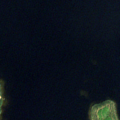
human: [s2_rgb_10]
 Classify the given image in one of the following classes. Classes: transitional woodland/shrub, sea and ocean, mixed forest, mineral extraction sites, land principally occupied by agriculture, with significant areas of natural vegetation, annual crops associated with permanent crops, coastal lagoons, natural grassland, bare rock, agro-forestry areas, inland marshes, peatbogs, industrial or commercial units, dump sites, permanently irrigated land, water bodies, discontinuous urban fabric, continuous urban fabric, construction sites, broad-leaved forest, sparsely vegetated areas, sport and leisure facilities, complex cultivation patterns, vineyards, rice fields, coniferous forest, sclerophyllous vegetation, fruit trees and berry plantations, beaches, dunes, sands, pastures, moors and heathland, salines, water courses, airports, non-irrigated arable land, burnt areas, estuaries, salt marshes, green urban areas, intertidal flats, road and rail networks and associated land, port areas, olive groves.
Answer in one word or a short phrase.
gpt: coniferous forest, water bodies